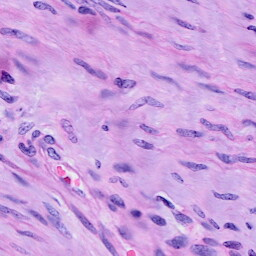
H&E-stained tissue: Cervix